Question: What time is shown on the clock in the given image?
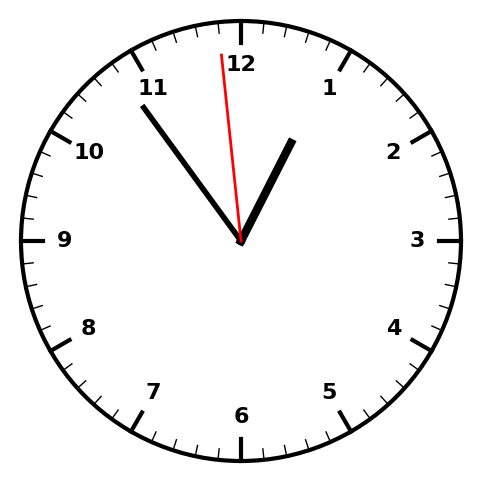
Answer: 12:53:59